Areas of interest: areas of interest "Tennis Court"
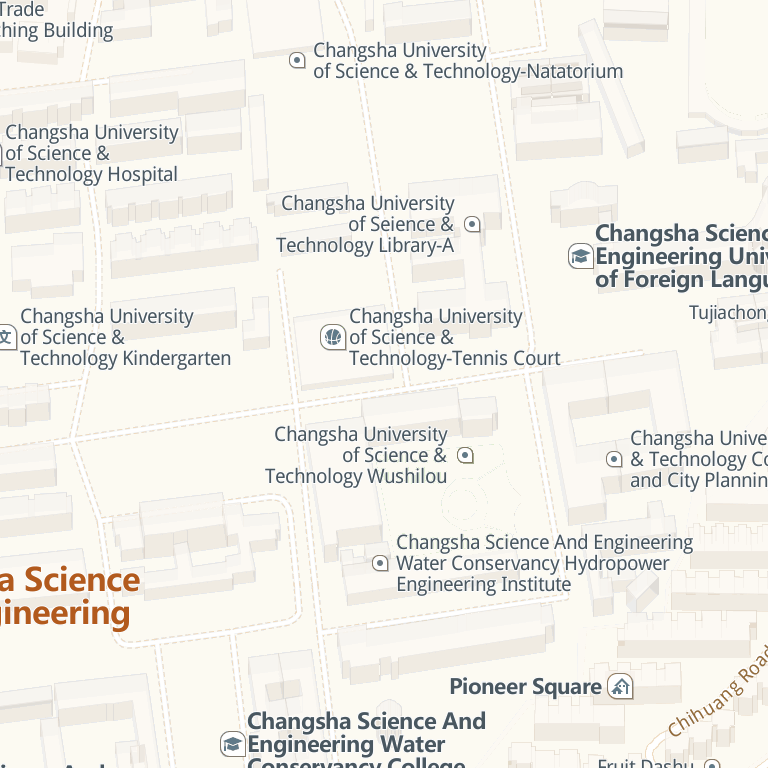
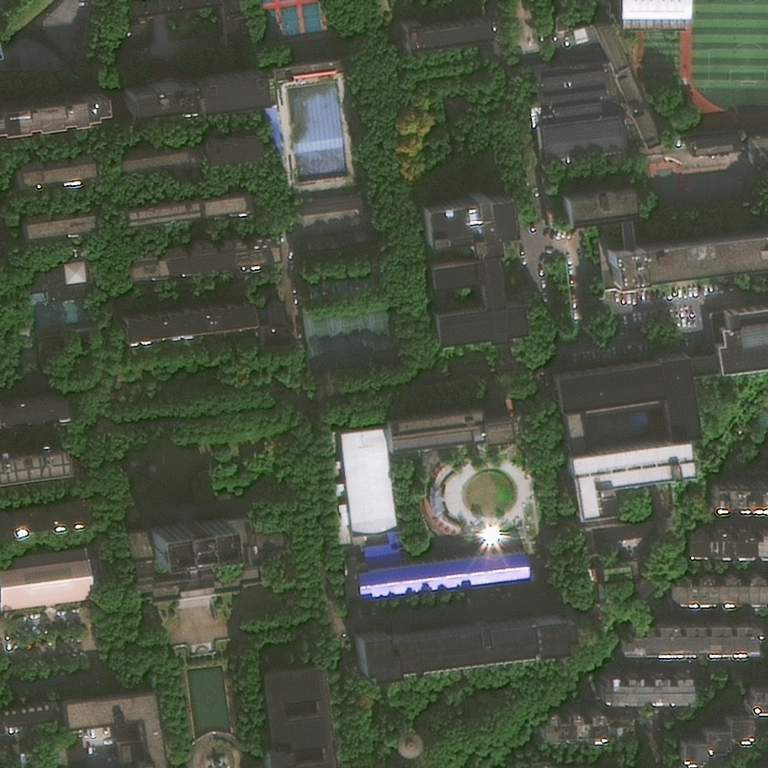